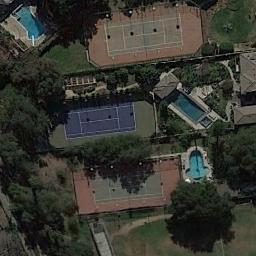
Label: tennis_court